Question: I am using iPython notebook to test interactive functionalities. The following example (from <URL> didn't help.
'''
%matplotlib inline
import numpy as np
import matplotlib.pyplot as plt
import matplotlib as mpl
# mpl.rcParams['figure.max_open_warning'] = 1
def plot(amplitude, color):
fig, ax = plt.subplots(figsize=(4, 3),
subplot_kw={'axisbg':'#EEEEEE',
'axisbelow':True})
ax.grid(color='w', linewidth=2, linestyle='solid')
x = np.linspace(0, 10, 1000)
ax.plot(x, amplitude * np.sin(x), color=color,
lw=5, alpha=0.4)
ax.set_xlim(0, 10)
ax.set_ylim(-1.1, 1.1)
return fig
from ipywidgets import StaticInteract, RangeWidget, RadioWidget
StaticInteract(plot,
amplitude=RangeWidget(0.1, 1.0, 0.1),
color=RadioWidget(['blue', 'green', 'red']))
'''
This is the output:

Can you help me?
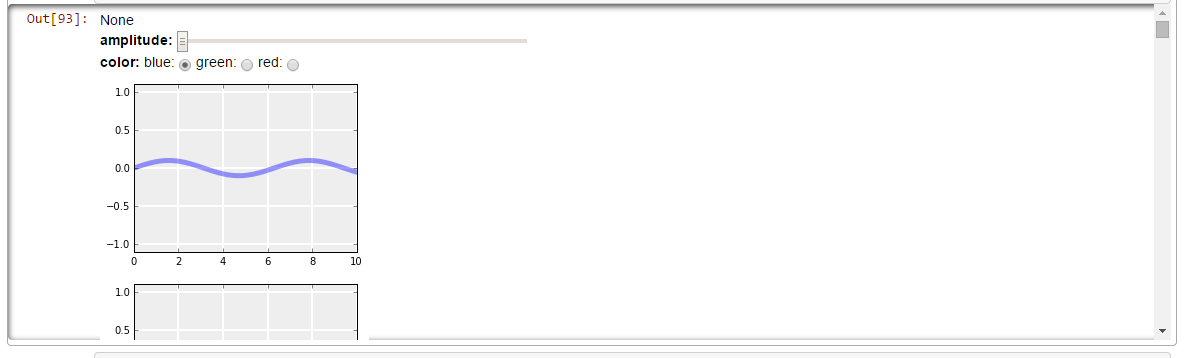
Answer: This is how you can approach it.
'''
%matplotlib inline
import numpy as np
import matplotlib.pyplot as plt
import matplotlib as mpl
from ipywidgets import interact, FloatSlider, RadioButtons
amplitude_slider = FloatSlider(min=0.1, max=1.0, step=0.1, value=0.2)
color_buttons = RadioButtons(options=['blue', 'green', 'red'])
# decorate the plot function with an environment from the UIs:
@interact(amplitude=amplitude_slider, color=color_buttons)
def plot(amplitude, color):
fig, ax = plt.subplots(figsize=(4, 3),
subplot_kw={'axisbg':'#EEEEEE',
'axisbelow':True})
ax.grid(color='w', linewidth=2, linestyle='solid')
x = np.linspace(0, 10, 1000)
ax.plot(x, amplitude * np.sin(x), color=color,
lw=5, alpha=0.4)
ax.set_xlim(0, 10)
ax.set_ylim(-1.1, 1.1)
'''